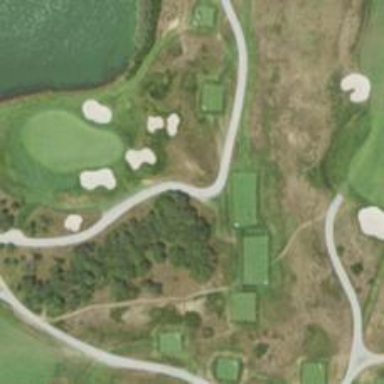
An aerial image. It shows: Path used for both walking and golf.